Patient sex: M
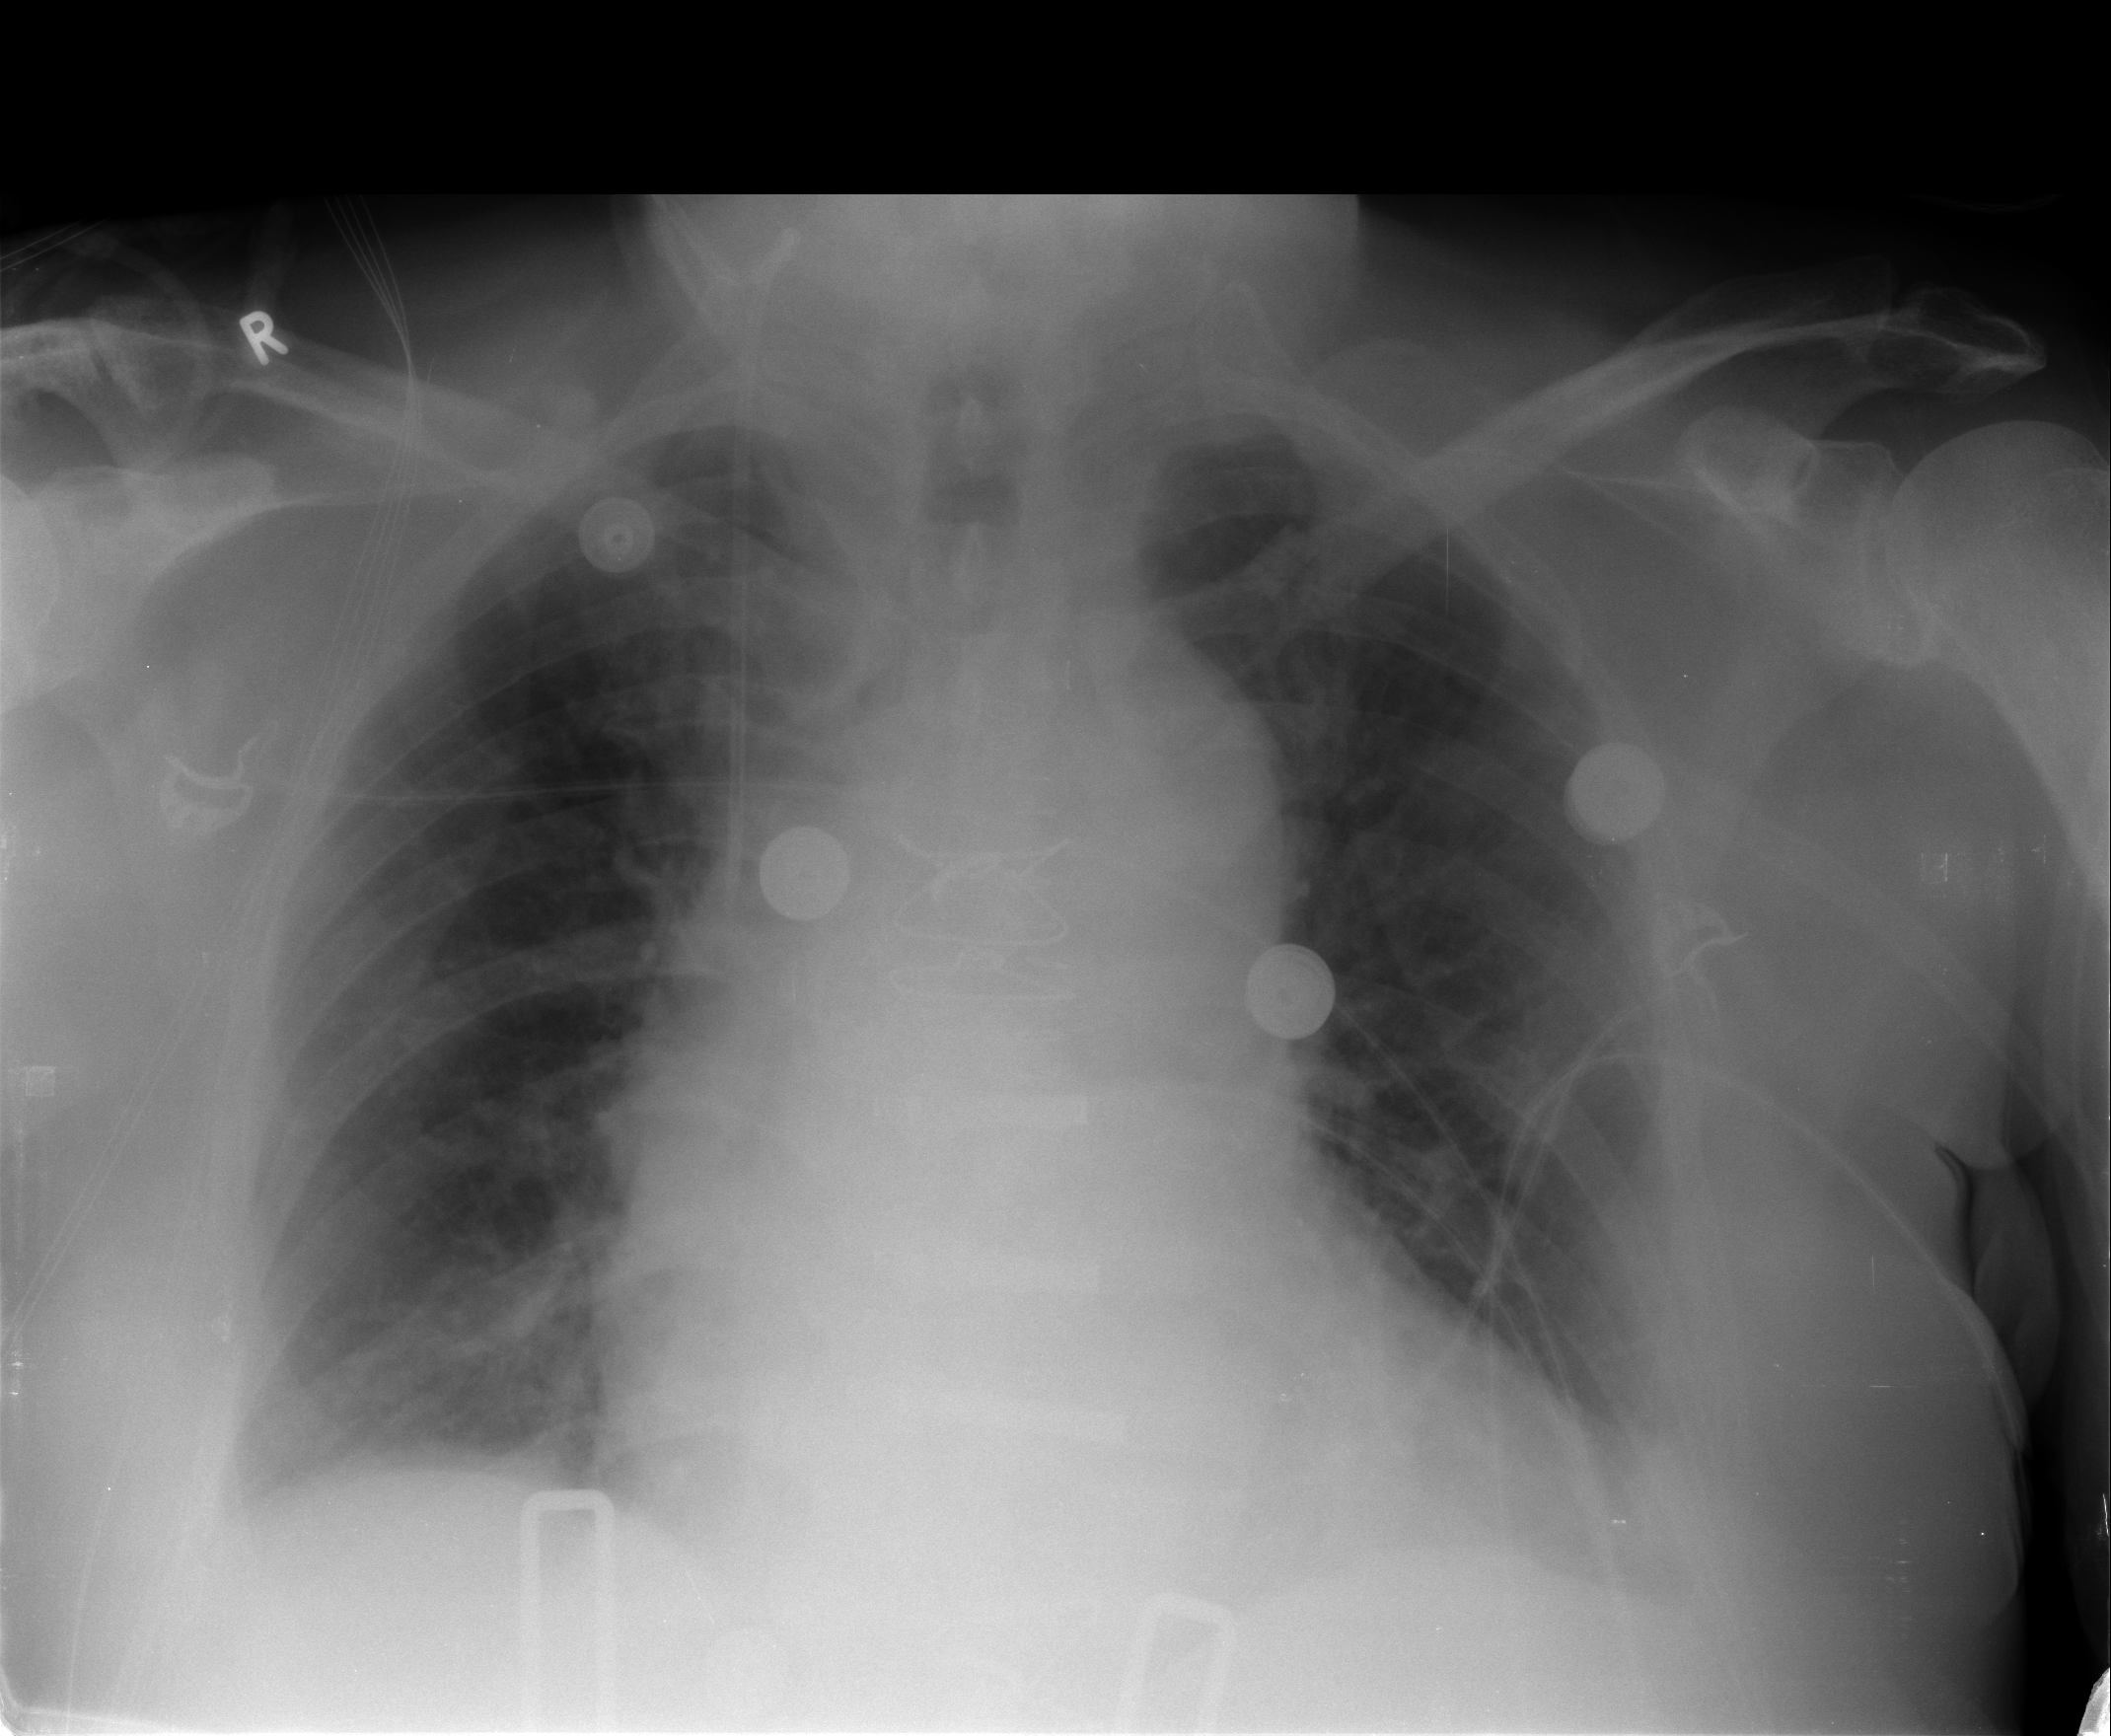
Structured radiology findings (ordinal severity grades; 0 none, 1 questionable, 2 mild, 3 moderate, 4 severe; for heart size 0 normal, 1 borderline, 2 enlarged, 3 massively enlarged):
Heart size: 2
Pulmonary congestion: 1
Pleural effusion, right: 1
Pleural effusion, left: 2
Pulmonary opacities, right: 0
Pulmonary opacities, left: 0
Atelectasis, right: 2
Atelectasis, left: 2